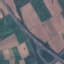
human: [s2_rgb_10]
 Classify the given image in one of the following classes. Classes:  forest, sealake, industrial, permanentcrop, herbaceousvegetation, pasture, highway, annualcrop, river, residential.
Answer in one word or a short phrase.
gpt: Highway